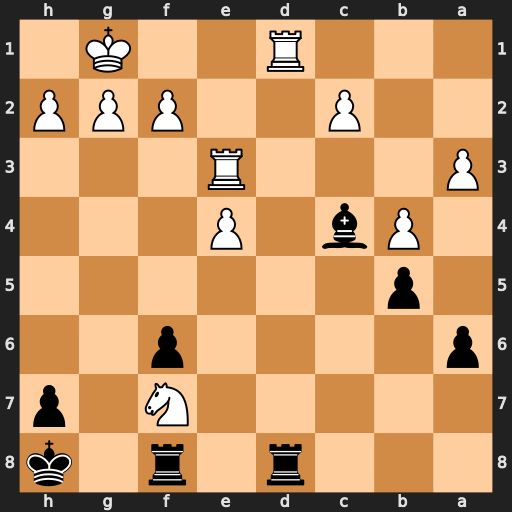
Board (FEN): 3r1r1k/5N1p/p4p2/1p6/1Pb1P3/P3R3/2P2PPP/3R2K1
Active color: b
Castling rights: -
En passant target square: -
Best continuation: Bxf7 Rxd8 Rxd8